Question: How do I join tables A and B (see pic) on TripID and where TimeTriggered is between SegmentStart and SegmentEnd?
I could try:
'''
FROM TableA A
INNER JOIN TableB B
ON A.TripID = B.TripID
AND B.TimeTriggered BETWEEN A.SegmentStart AND A.SegmentEnd
'''
However since BETWEEN is inclusive on both ends it would join alarm B to both segment 1 and 2.
I could try >= AND < but it would leave out alarm C. I could try > AND <= but it would leave out alarm A.
How to capture all 3 alarms without causing cartesian product for some?
Ideally the solution would also be index preserving.
[table objects]

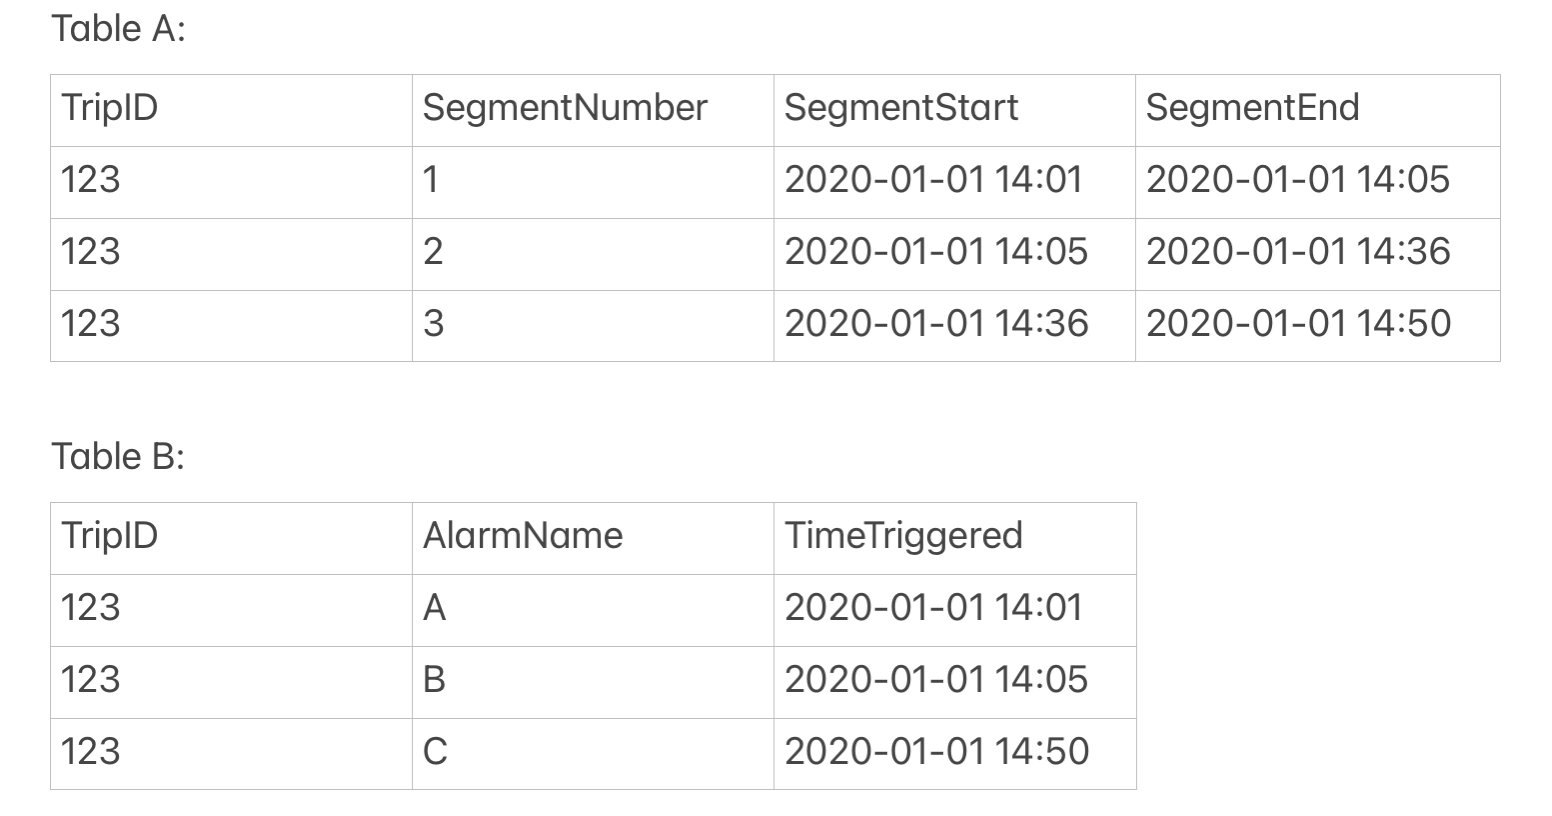
Answer: You can arbitrarily choose one of them using 'apply':
'''
SELECT . . .
FROM TableA A CROSS APPLY
(SELECT TOP (1) B.*
FROM TableB B
WHERE A.TripID = B.TripID AND
B.TimeTriggered BETWEEN A.SegmentStart AND A.SegmentEnd
) B;
'''
However, you should fix your data. Normally with datetime values and range, the first value is part of the range and the second is not.